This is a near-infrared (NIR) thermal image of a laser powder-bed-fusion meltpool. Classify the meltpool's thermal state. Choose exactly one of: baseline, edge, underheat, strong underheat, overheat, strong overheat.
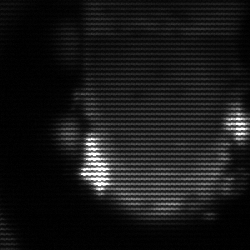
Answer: baseline